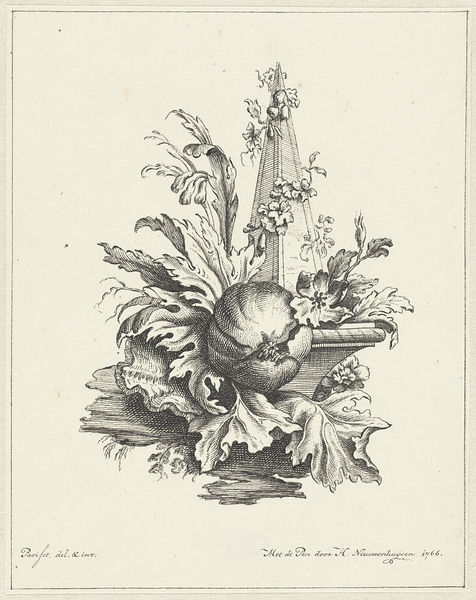
Titel: Ornament met granaatappel met bladeren en obelisk
Künstler: Hendrik Nieuwenhuysen
Standort: Amsterdam
Institution: Rijksmuseum
Schlagwörter: nature morte, gravure, ombre, fleur, signature, dessin, fruit, encre, pyramide, modèle, fruits, décoratif, composition, eau-forte, obélisque, préparation, art graphique